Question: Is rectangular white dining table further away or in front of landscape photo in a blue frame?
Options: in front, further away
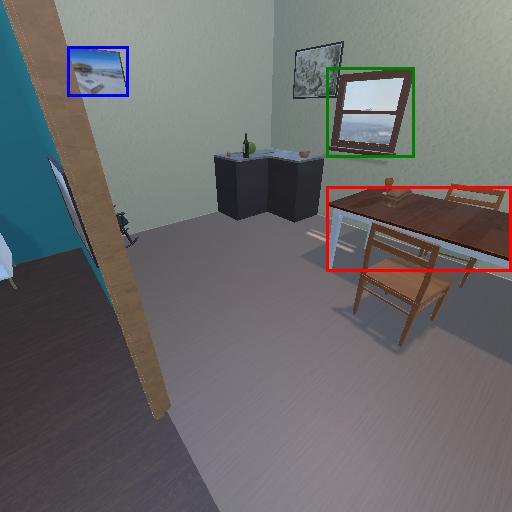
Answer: in front